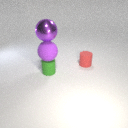
small red rubber cylinder behind small green rubber cylinder